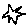
Label: star